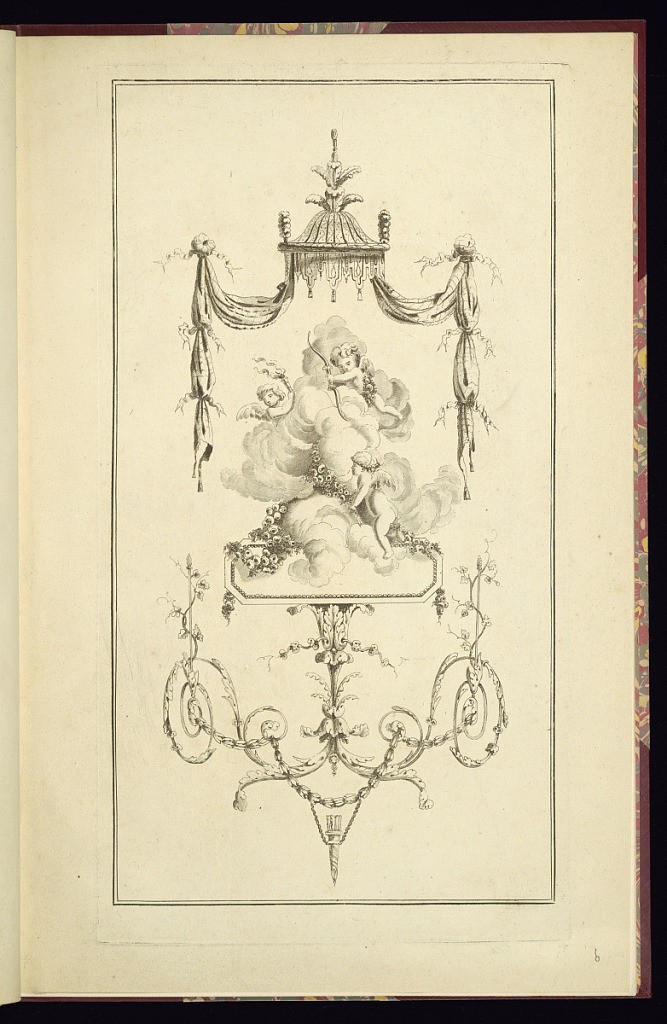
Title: Arabesque Design
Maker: Michel, French, active 18th century
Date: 1780-1784
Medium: Etching on laid paper
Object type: Print
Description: Arabesque design with winged putti in a cloud of smoke in the middle of the composition. Above the cloud is a tasseled canopy with feathers. The cloud falls over a long, octagonal, beaded plaque over which is a garland of roses. The arabesque also features swirling leaves and acanthus leaves, and on either side there is a thyrsus wound with ivy. The plate is not signed or numbered.